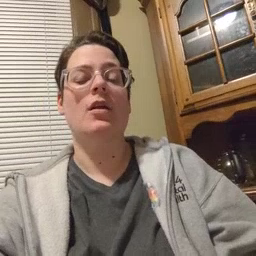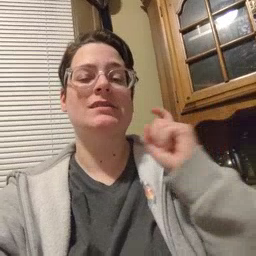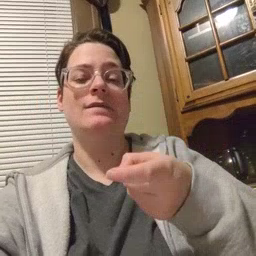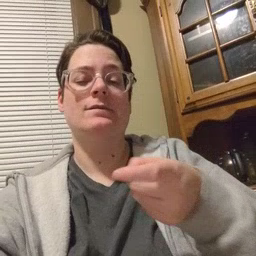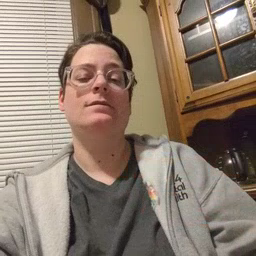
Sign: gift